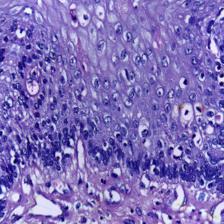
Diagnosis: Normal